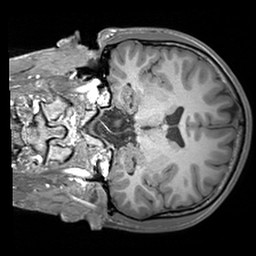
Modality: T1w
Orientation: coronal
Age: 23
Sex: female
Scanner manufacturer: siemens
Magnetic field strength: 3 T
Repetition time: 1.6 s
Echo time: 0.00236 s